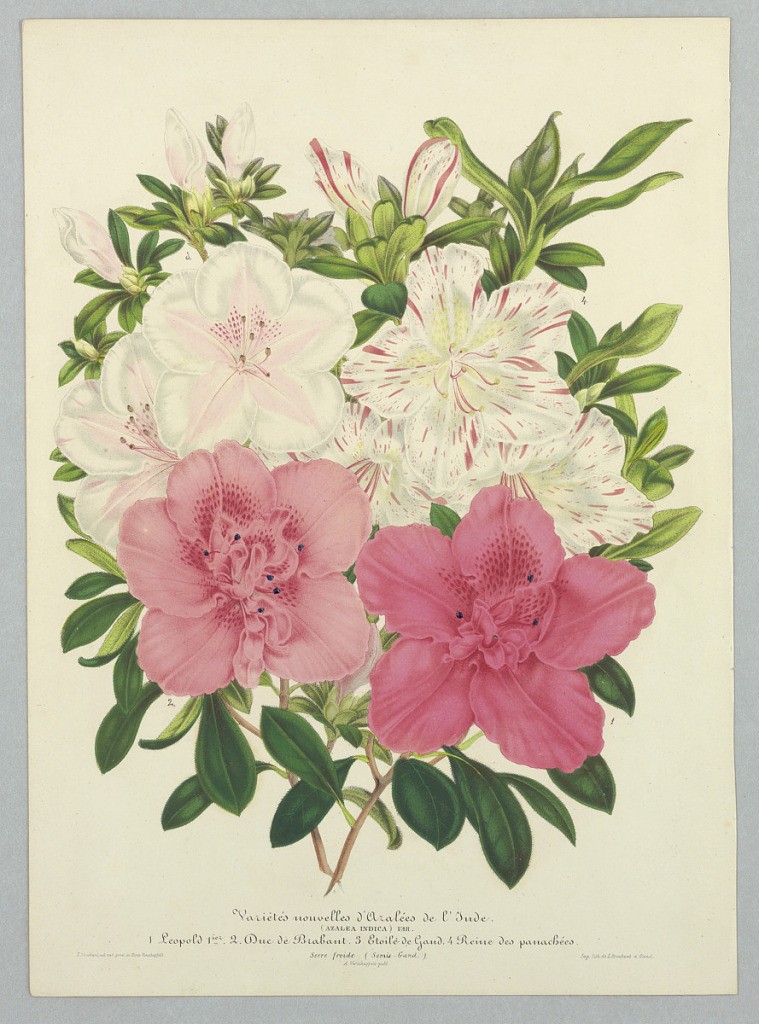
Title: Variétés Nouvelles d'Azalées de l'Inde
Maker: Alexander Verschaffelt, Belgian, active 19th c.
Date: ca. 1859
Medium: Chromolithograph on paper
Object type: Print
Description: Variétés Nouvelles d'Azalées de l'Inde